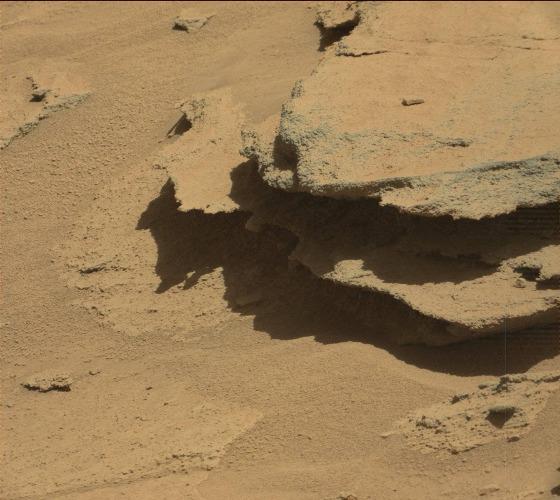
Terrain classes present: Bedrock, Gravel / Sand / Soil, Shadow